Question: I'm having problem with datagrid view. I have attached an image with the code & error message. I want to know the reason of this error. Thanks.
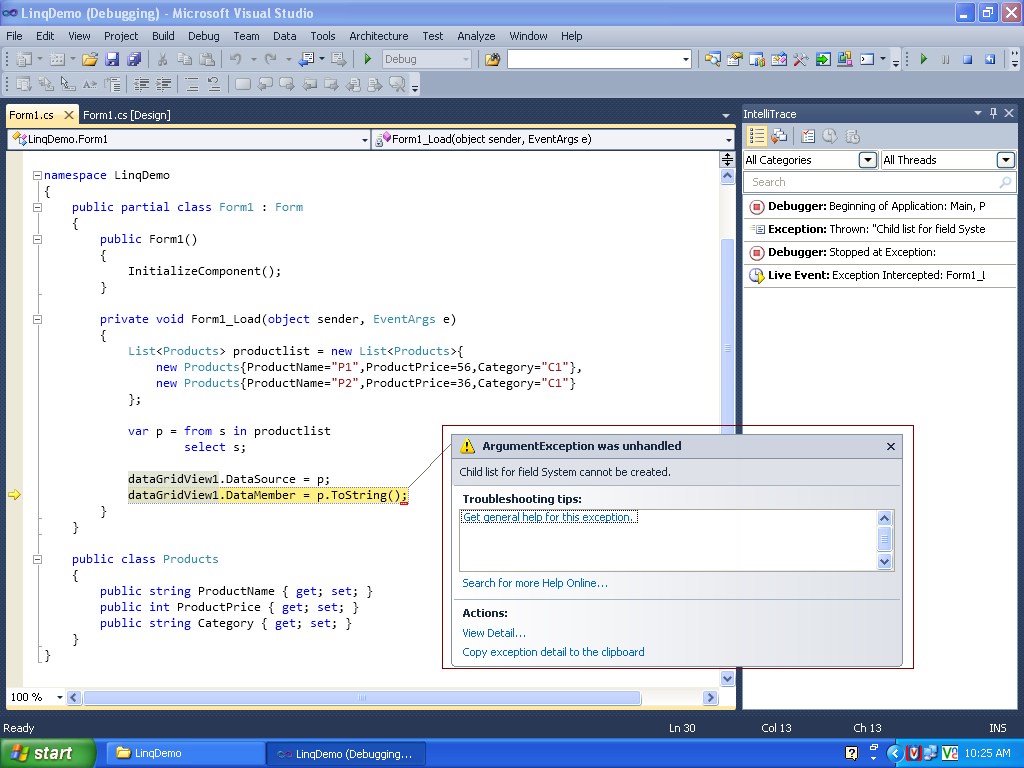
Answer: You don't need the LINQ query. just set the list as the DataSource. There is no need to set the DataMember in this case.
'''
private void Form4_Load(object sender, EventArgs e)
{
List<Products> productList = new List<Products>()
{
new Products{ProductName = "P1", ProductPrice = 56, Category = "c1"},
new Products{ProductName = "P2", ProductPrice = 36, Category = "c1"}
};
//var p = from s in productList select s;
dataGridView1.DataSource = productList;
//dataGridView1.DataMember = p.ToString();
}
'''
LINQ query is returning 'IEnumerable'; however the DataGridView class supports the standard Windows Forms data-binding model. This means the data source can be of any type that implements one of the following interfaces: IList, IListSource, IBindingList, and IBindingListView. So you will need to call 'ToList()' to your LINQ result. Read more about this on this <URL>
However in your case doing this is same as setting 'productList' as DataSource (I mean the results will be the same, as there is no sorting or grouping involved in the LINQ query).
If you want to play with LINQ, try this out (your list will be ordered by 'ProductPrice' in ascending order)
'''
var p = from s in productList orderby s.ProductPrice select s;
dataGridView1.DataSource = p.ToList();
'''